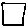
Label: square